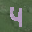
Label: 4